Question: I am trying to fix a bug on my website that happens on iPhones and iPads.
You can see the page here:
<URL>
This is specifically the break I am referring to:

When you load it on an iphone it looks okay at first but if you zoom in, the elements pop outside of their containing divs.
The brown/khaki background is applied to a div with 100% width, and then a div with 1024px width is inside of it and centered, the teal box is inside that div. When it breaks, it's even breaking outside of it's 100% width container.
Has anyone ran into this before? Any ideas for a solution?
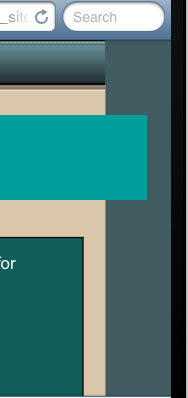
Answer: It appears that the problem comes from a mismatch of parent element sizes and the default viewport size in most mobile browsers.
The iPad and iPhone default the viewspace to a simulated 980px width by default and the mininum size you assigned to the element is 986px and it's child element #content_container has a width of 100%.
Now the #content element has a calculated width of 1024px with padding (bigger than the parent minimum).
Then the .content_left element has an actual width of 1024px extending it beyond it's parent actual width of 1014px.
So it looks to me like you need to get these sizes to mesh. I have two options for you that I think will solve this issue.
(1) Reduce the size of the #content and .content_left elements to 970px and the min-size of the tag to 980px.
(2) Add a viewport meta tag to simply extend the page beyond the 1034px width you've ended up with
'''
<meta name="viewport" content="width=1034">
'''
I hope this helps.